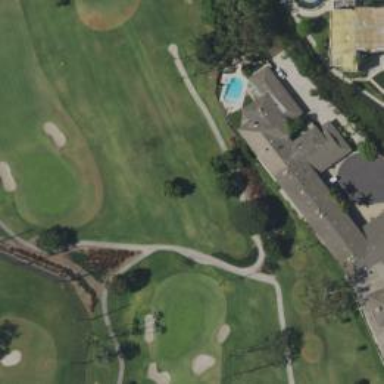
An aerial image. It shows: Path designated for golf carts.